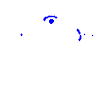
Particle: electron